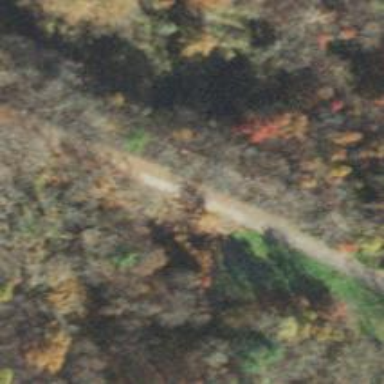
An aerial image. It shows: Unclassified road.